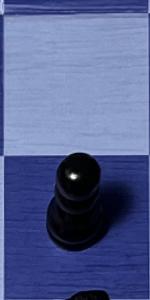
Label: Pawn_Black